Question: I have embedded Google Maps v2 in my app. There are a lot of POIs like restaurants and parks on the map, which I want to have removed. I am talking about things like "Google Bldg 44" on the lef image below and "Charleston Park" on the right image below:

Does anybody know a way to hide these points? It seems to be possible in the <URL> but I found nothing in the Google Maps Android SDK documentation.
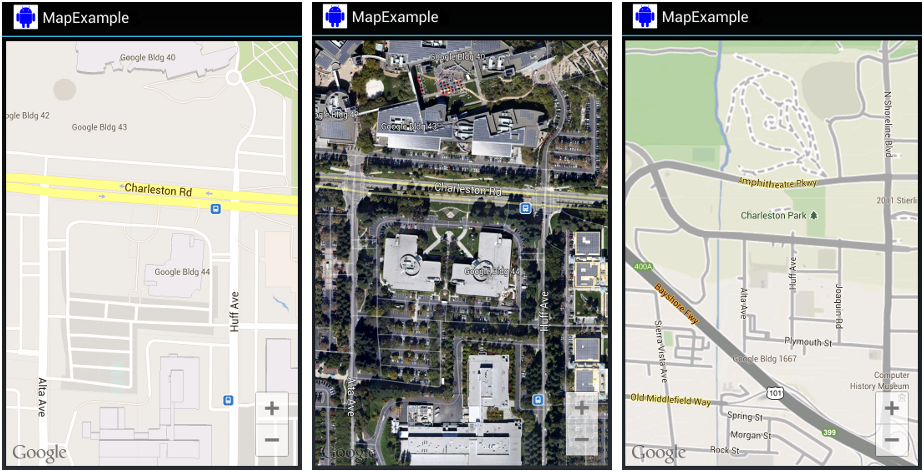
Answer: It is not possible with the Google Maps Android API v2, but it has been requested in a <URL>.